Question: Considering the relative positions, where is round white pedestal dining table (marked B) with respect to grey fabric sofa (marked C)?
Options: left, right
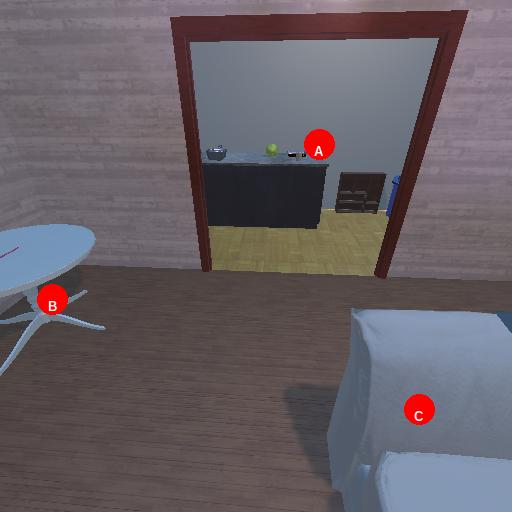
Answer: left